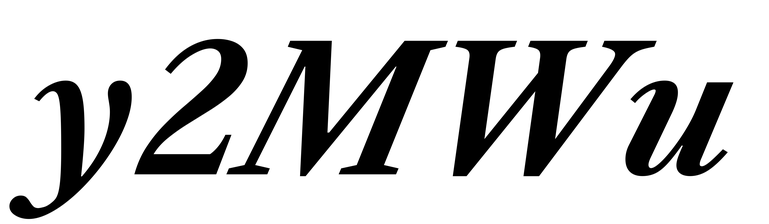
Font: LibreCaslonText-Italic_Bold_Italic